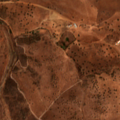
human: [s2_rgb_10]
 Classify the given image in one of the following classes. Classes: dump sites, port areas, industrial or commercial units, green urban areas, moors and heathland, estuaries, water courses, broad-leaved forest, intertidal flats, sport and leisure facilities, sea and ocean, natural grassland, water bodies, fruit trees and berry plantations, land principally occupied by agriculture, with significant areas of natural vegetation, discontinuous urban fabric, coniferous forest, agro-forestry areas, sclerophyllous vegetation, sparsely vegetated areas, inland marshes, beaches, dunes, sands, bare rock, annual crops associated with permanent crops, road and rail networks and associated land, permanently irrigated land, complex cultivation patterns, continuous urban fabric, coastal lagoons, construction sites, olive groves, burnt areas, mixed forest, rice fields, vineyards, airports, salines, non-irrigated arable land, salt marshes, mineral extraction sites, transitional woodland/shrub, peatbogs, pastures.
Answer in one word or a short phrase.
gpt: non-irrigated arable land, pastures, agro-forestry areas